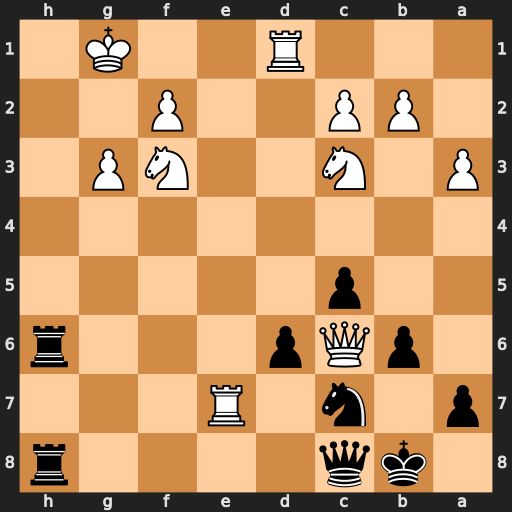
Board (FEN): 1kq4r/p1n1R3/1pQp3r/2p5/8/P1N2NP1/1PP2P2/3R2K1
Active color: b
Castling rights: -
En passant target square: -
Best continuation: Rh1+ Kg2 Qh3#